Question: I want the Status Bar of my app to have the exact same color as my Navigation Bar. The way I found to change the color of the Status Bar was just by creating a view in the size of the Status Bar and change the background color.
However even though I use the color picker from the Nav bar to set the color of the view I get 2 totally different colors as seen in the picture below.

I've tried mixing with the color picker, changing opacity etc, however I'm never able to hit the correct color. Any ideas on how I can get the exact same color for the status bar?
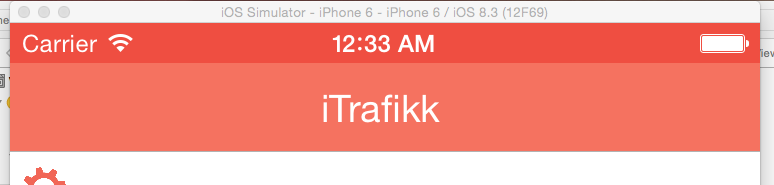
Answer: The color of the 'UIStatusBar' is automatically set to match the color of the 'UINavigationBar' when you set the value of 'self.navigationController.navigationBar.barTintColor'. Is there a reason you need to set them separately?